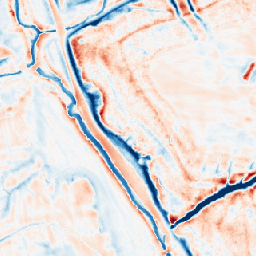
Category: edge_preserving
Decomposition family: bilateral
Decomposition parameters: d: 21
sigma_color: 100
sigma_space: 50
Upsampling method: nearest
Upsampling parameters: scale: 8
Upsampling scale: 8